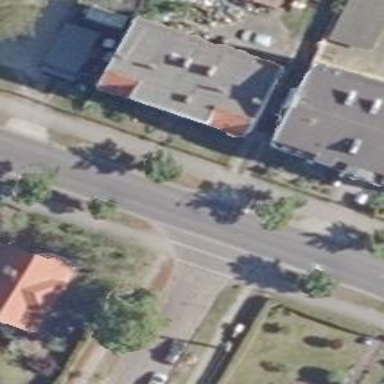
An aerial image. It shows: Tertiary road with separate asphalt surfaces for the sidewalk and cycleway. No parking is allowed on both sides of the road.